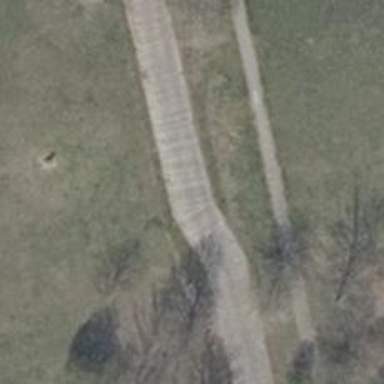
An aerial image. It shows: Residential road.